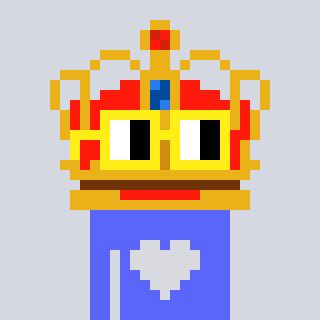
a pixel art character with square yellow glasses, a crown-shaped head and a purple-colored body on a cool background